Field crop: tomato
Growth stage: 1
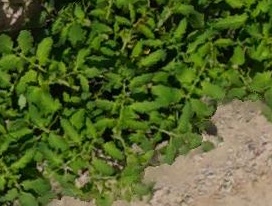
Species: tomato